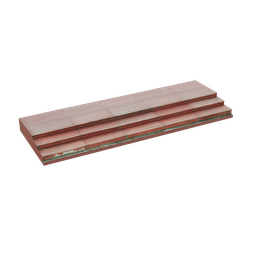
Label: architecture